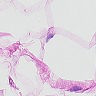
Metastatic tissue present: no